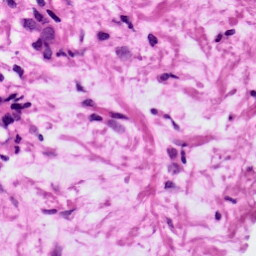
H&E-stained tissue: Ovarian